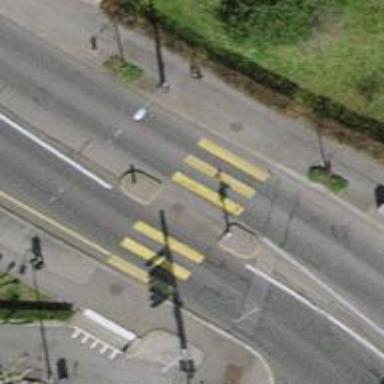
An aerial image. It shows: Marked footway with zebra crossing and crossing island. The surface of the footway is asphalt.